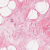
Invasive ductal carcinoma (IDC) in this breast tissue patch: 0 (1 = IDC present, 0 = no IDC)